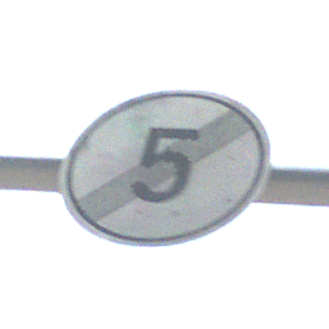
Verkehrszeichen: EndeGeschwindigkeit5
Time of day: MorningAfternoon
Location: Outdoor (Suburban)
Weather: Clear
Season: NotSpecified
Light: Natural